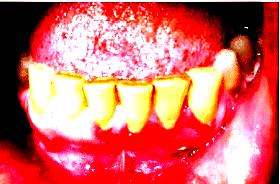
Condition: Gingivitis